Question: I have an xbap application which is basically a Windows Form hosted in a WPF control. When I run it with Firefox, I get toolbar, which I can't seem to remove. This toolbar does not appear with IE if I execute the xbap directly, but it does appear if I embed the xbap within an 'iframe'.

Any ideas how to remove this?
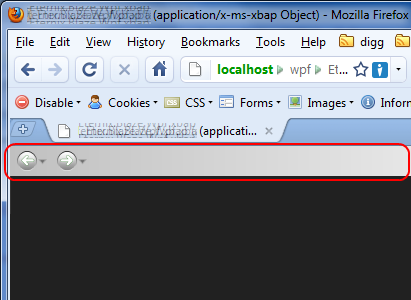
Answer: Use the Page.ShowsNavigationUI property to hide it. From the <URL>, you may do this in XAML:
'''
<Page
xmlns="http://schemas.microsoft.com/winfx/2006/xaml/presentation"
xmlns:x="http://schemas.microsoft.com/winfx/2006/xaml"
Title="HomePage"
ShowsNavigationUI="False"
>
...
</Page>
'''
, or in code:
'''
using System;
using System.Windows;
using System.Windows.Controls;
namespace CSharp
{
public partial class HomePage : Page
{
public HomePage()
{
InitializeComponent();
// Hide host's navigation UI
this.ShowsNavigationUI = false;
}
}
}
'''
Also, the toolbar does not appear in browsers where WPF integration allows the native browser navigation UI to control the XBAP application:
> Because WPF does not integrate with the navigation UI for Microsoft Internet Explorer 6, it provides its own navigation UI, which can be shown or hidden by setting ShowsNavigationUI. WPF does integrate with the Windows Internet Explorer 7 navigation UI, so setting ShowsNavigationUI on pages in Windows Internet Explorer 7 has no effect.